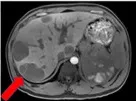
Timeline of laboratory results. Magnetic resonance imaging and computerized tomography showed multiple metastases in both the liver.
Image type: radiology (mri)